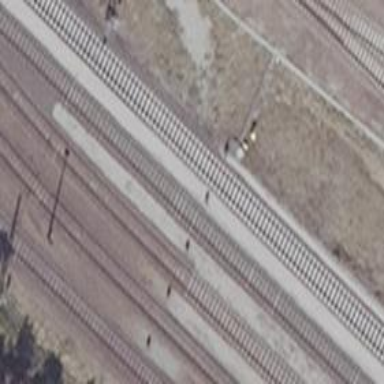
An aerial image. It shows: Railway signal.